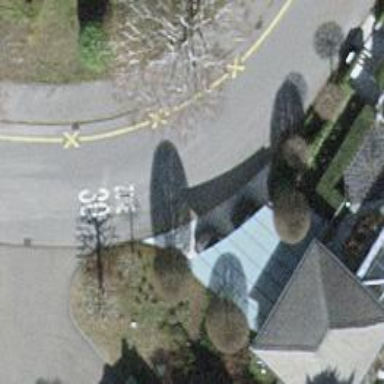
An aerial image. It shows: Residential road with asphalt surface and sidewalk on the left side.